Question: I am using the ADT bundle (build v22.3) on Mac.
I followed the screenshot below to create a new activity:

from this guide: <URL>
However, once I press "Finish" no activity is created. There isn't even a sign of the activity in the manifest or R.java files.
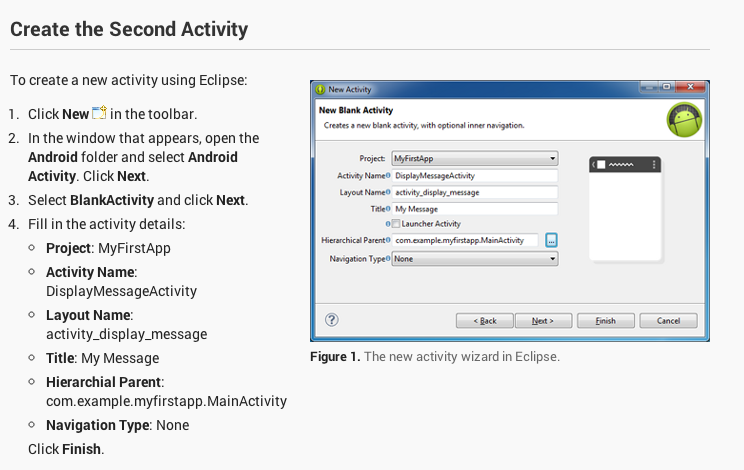
Answer: I had the same problem. First wipe(remove) all the things about ADT and Eclipes. Then again start to configure/install ADT bundle and Eclipes step by step. And I think it's better try to find different Eclipes version and do it.(Different Eclipes version only).
After installed Eclipes and related tools, install Android SDK platform with one android version for check whether the problem was solved or not. I used Android 2.3.3 (Gingerbread).
It worked for me. And hope it will solve your matter too. :D